Interaction volume radius: 5 \u00c5
Interaction volume height: 20 \u00c5
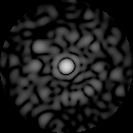
Disorder parameter: 0.8374